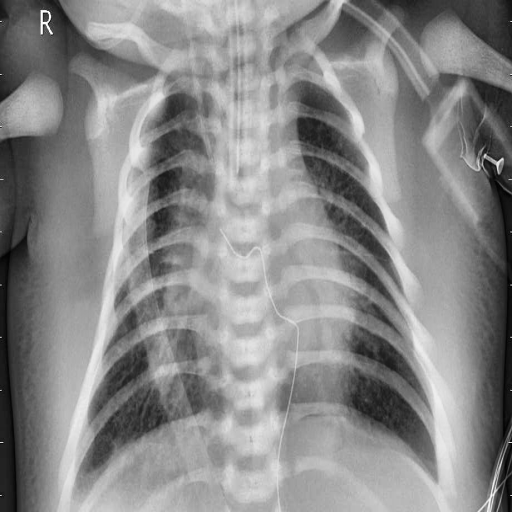
Finding: PNEUMONIA